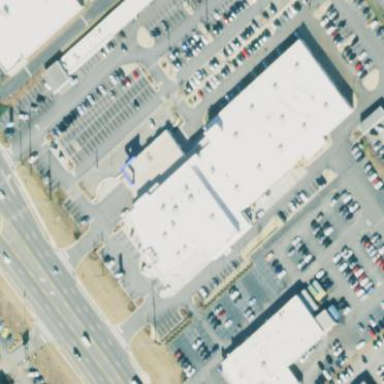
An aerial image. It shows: Building that houses car shop.